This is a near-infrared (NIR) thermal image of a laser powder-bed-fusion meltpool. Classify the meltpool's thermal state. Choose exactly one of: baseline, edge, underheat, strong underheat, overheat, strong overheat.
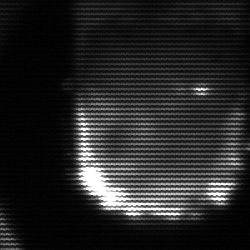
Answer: baseline